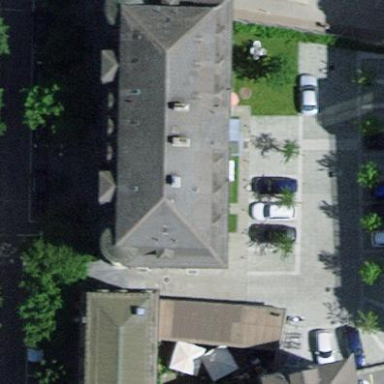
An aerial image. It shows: Building that houses supermarket.